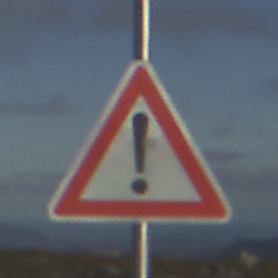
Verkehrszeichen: Gefahrenstelle
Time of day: SunriseSunset
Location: Outdoor (Nature)
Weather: PartlyCloudy
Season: NotSpecified
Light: Natural